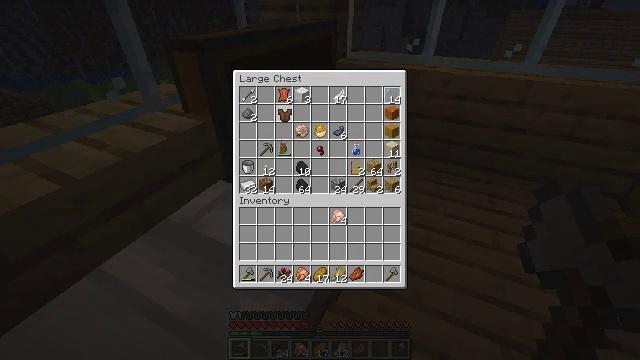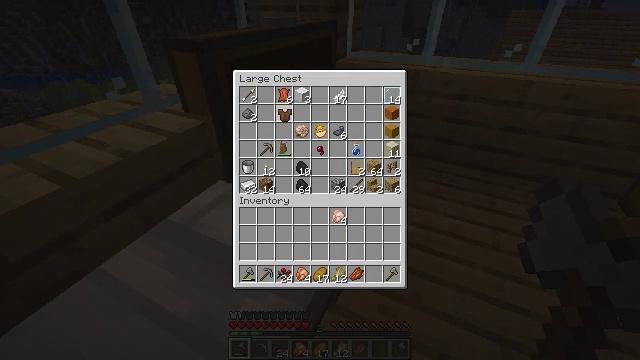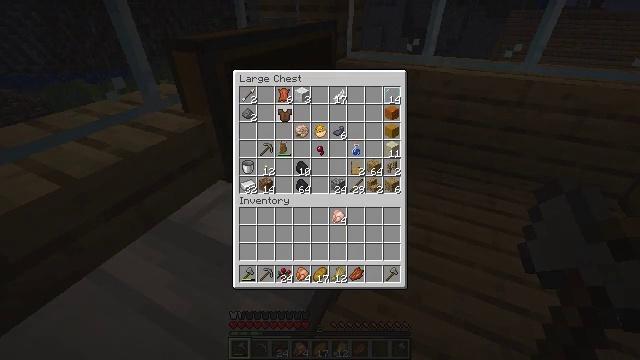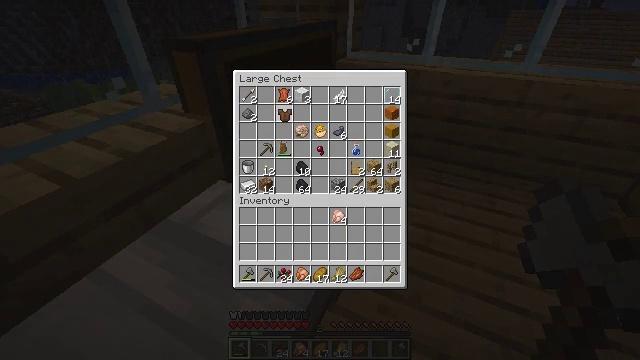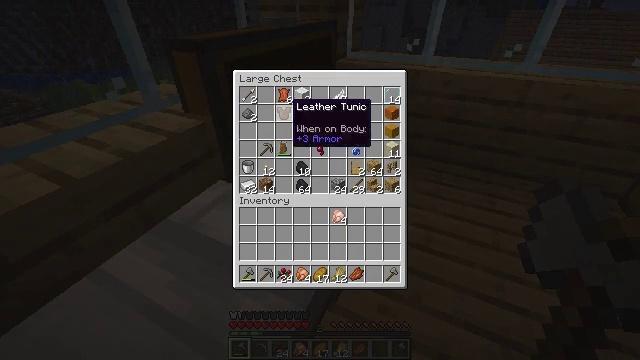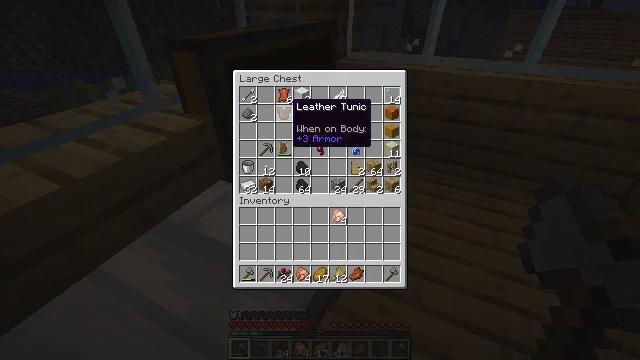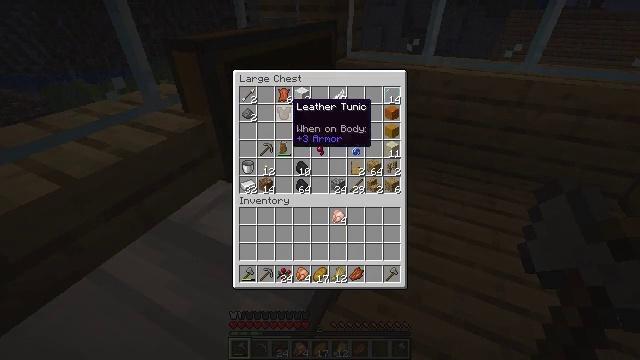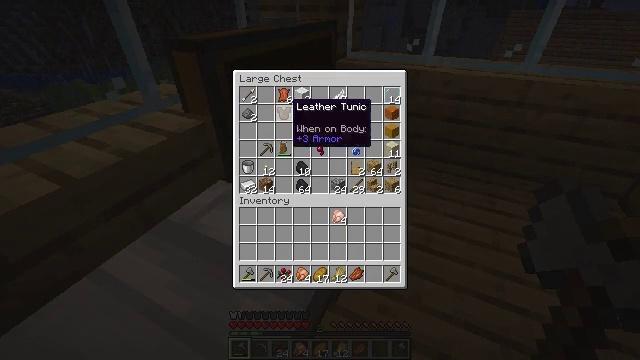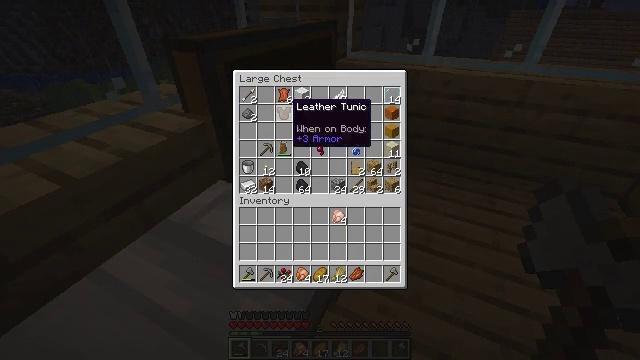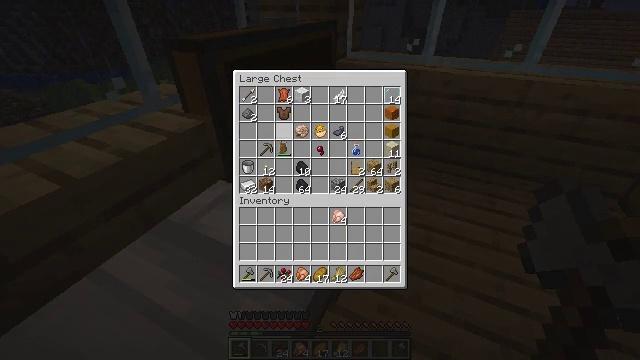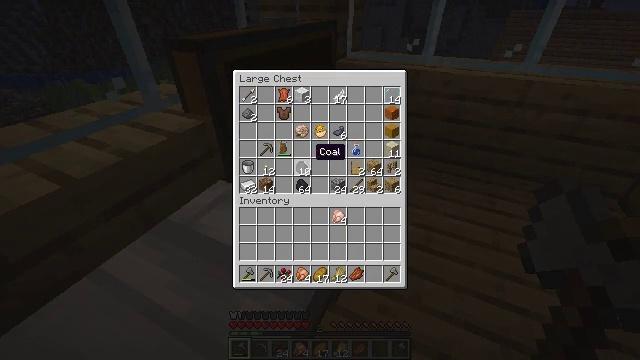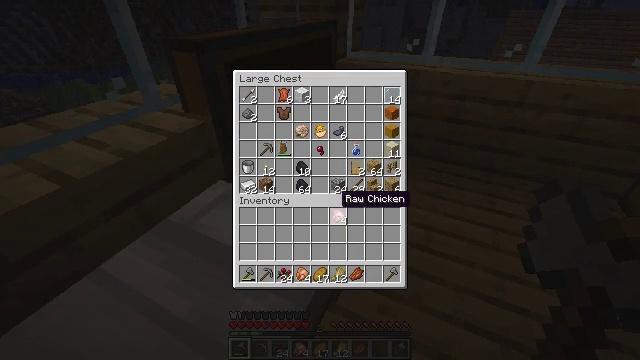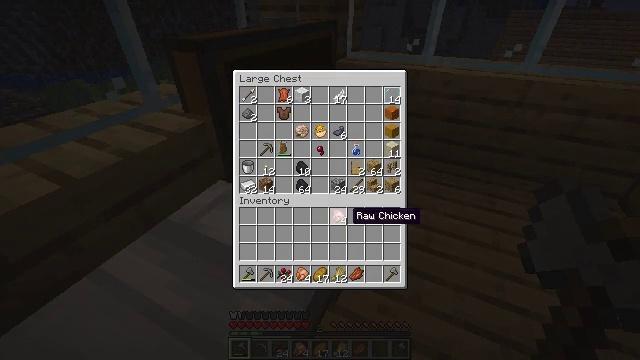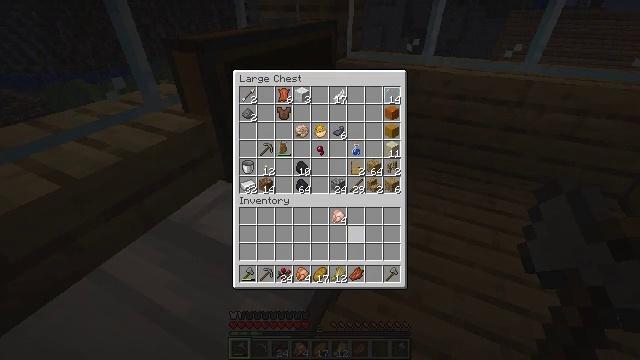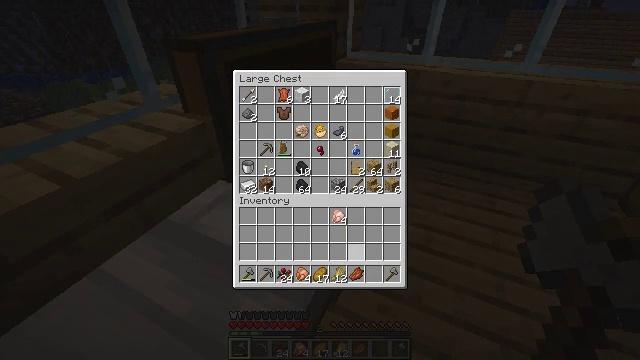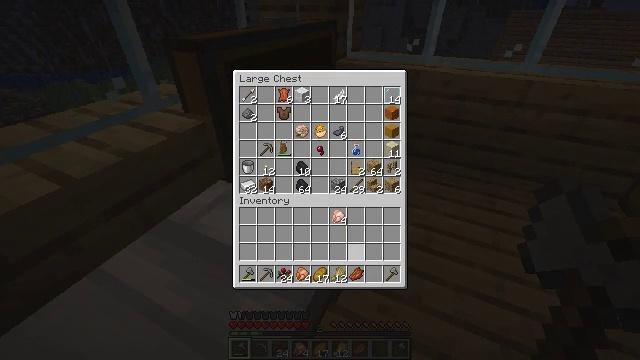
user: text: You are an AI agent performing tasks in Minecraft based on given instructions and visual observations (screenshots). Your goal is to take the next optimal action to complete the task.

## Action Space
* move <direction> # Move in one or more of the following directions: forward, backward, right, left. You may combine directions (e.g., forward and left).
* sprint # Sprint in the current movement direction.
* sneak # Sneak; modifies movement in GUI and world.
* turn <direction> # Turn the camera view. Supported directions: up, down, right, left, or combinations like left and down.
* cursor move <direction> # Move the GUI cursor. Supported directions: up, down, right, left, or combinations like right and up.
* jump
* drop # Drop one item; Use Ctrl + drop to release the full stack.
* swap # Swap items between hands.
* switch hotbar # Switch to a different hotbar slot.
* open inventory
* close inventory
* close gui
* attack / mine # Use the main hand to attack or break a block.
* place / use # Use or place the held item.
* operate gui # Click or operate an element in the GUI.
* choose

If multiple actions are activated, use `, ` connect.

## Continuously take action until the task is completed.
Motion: motion action
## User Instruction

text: Gather the pumpkin stem by mining.
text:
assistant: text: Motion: no_op
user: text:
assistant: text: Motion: operate gui
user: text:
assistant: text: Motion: operate gui
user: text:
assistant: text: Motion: no_op
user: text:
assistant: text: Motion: no_op
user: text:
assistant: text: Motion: no_op
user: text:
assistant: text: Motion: no_op
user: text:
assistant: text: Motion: no_op
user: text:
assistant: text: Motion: cursor move down
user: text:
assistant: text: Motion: cursor move right and down
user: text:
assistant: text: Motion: cursor move right and down
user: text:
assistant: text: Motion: cursor move right and down
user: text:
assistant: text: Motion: cursor move right and down
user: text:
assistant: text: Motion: cursor move right and down
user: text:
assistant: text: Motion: no_op
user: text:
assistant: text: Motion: no_op
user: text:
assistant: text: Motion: close inventory
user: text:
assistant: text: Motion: close inventory
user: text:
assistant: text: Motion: close inventory
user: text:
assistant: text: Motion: turn left and down
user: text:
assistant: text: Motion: turn left
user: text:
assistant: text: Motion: turn right and up
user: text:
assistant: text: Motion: turn right
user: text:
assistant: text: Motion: move forward, turn right and up
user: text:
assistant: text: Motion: move forward, turn right and up
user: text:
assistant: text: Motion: move forward
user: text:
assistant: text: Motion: move forward
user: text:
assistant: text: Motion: move forward, turn left and down
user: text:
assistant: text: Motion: turn left
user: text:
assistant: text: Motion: turn left